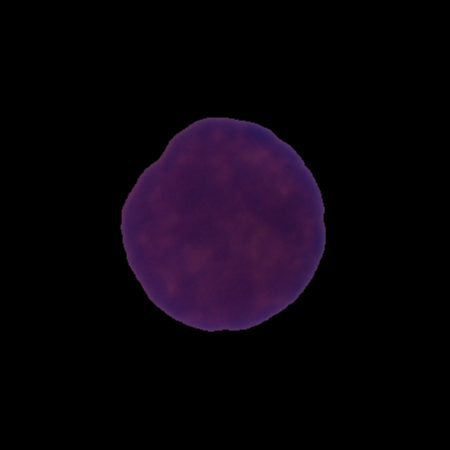
Label: cancer